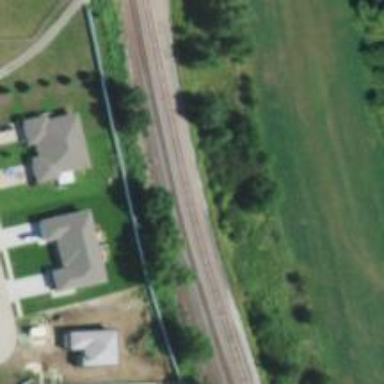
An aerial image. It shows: Rail spur service.